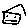
Label: house